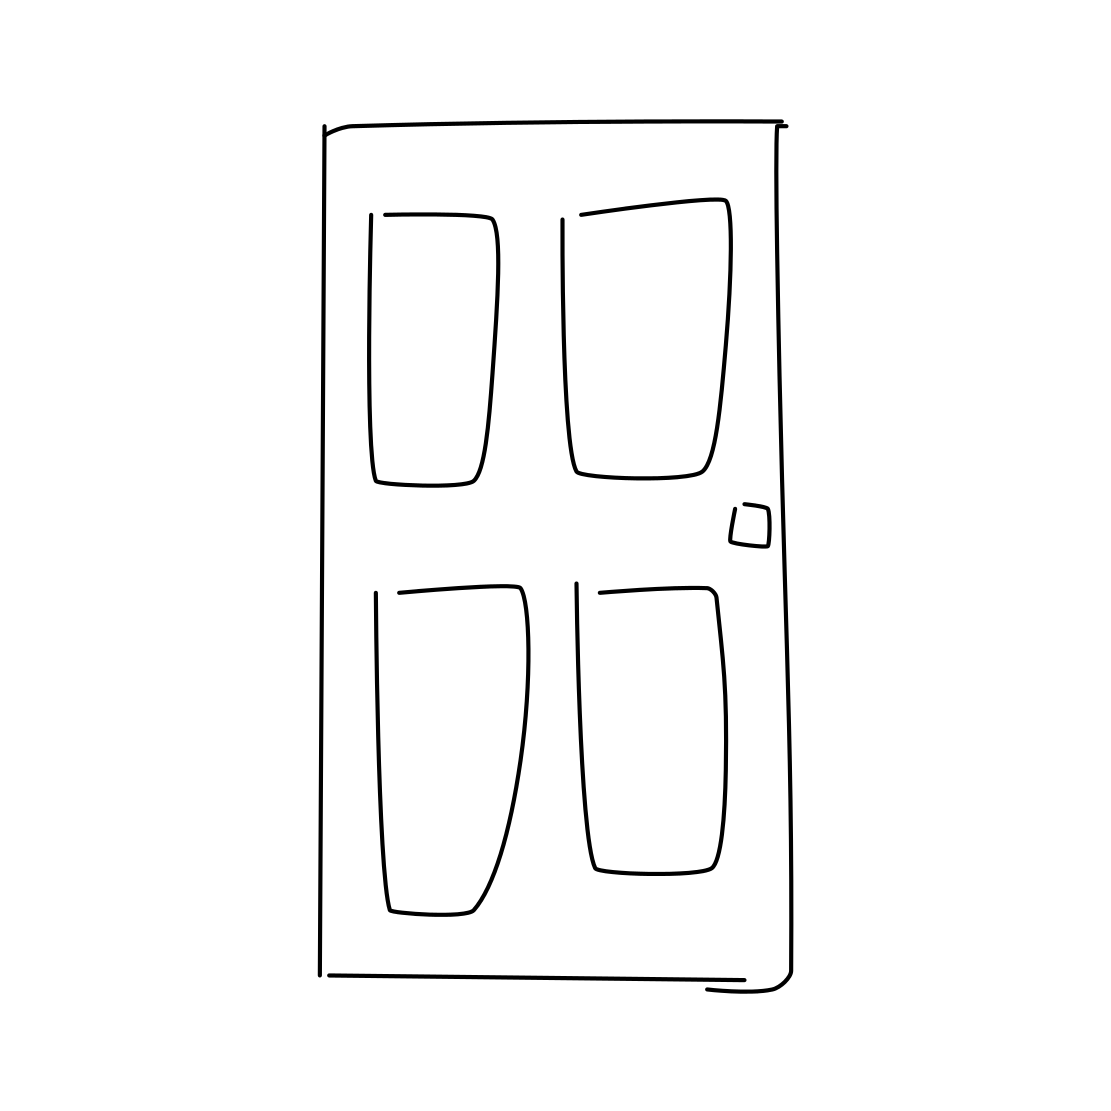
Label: door